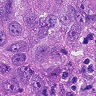
Metastatic tissue present: yes